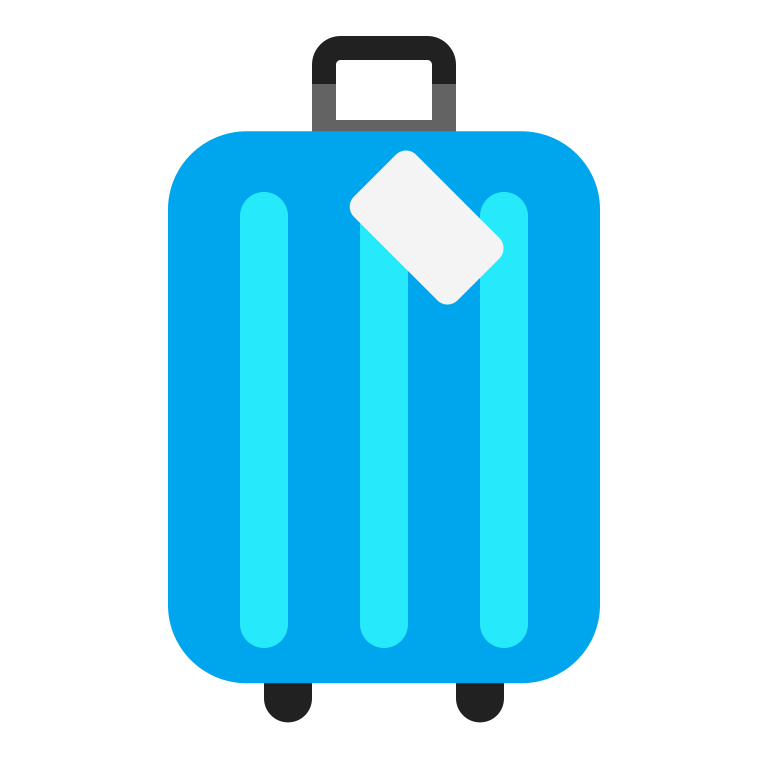
luggage flat